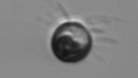
Label: Balanion